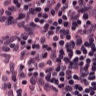
Metastatic tissue present: no